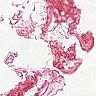
Metastatic tissue present: no